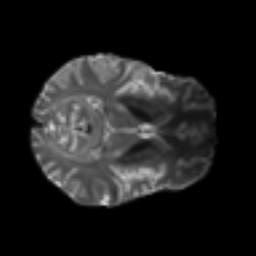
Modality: T2w
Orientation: axial
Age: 33
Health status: ill
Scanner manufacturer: philips
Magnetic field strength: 3 T
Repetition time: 9 s
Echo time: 0.127 s